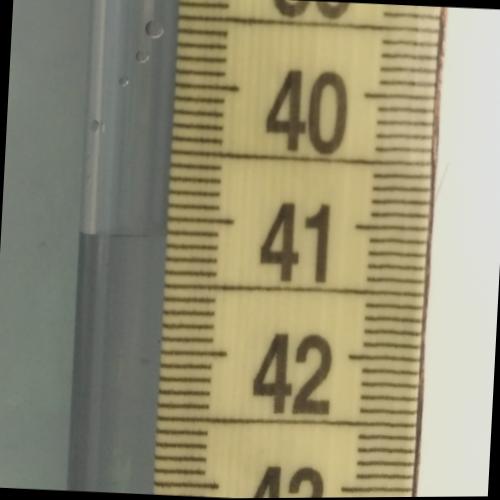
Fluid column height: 41.1 cm